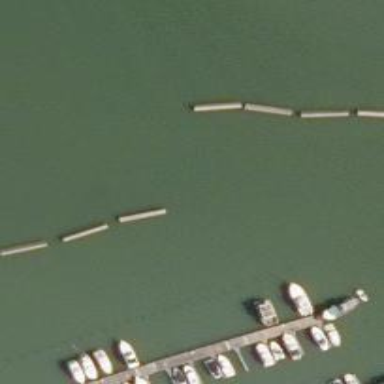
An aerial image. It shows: Breakwater structure.